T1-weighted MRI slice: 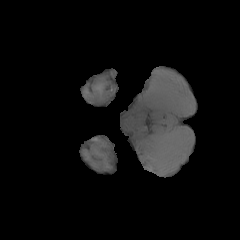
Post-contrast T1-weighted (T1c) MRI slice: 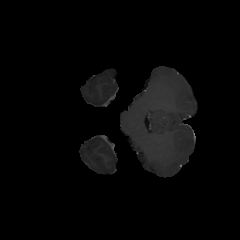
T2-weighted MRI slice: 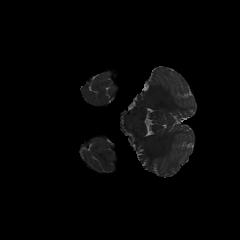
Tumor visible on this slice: no